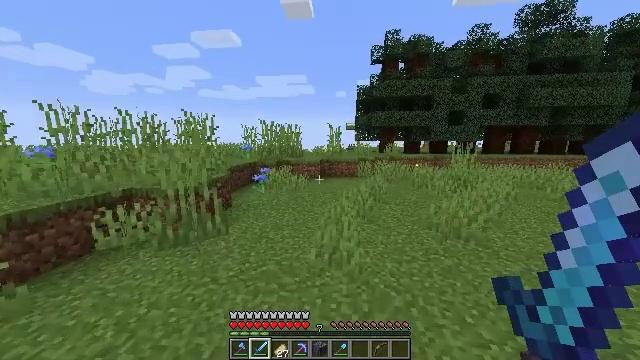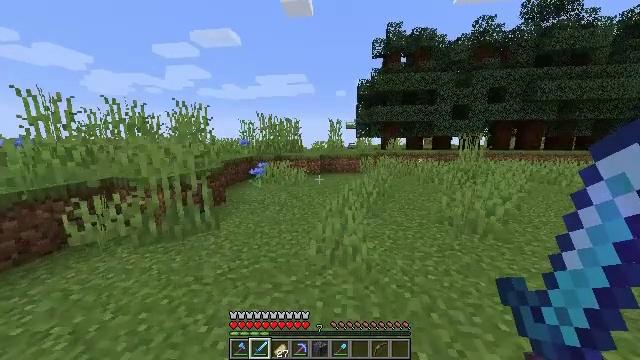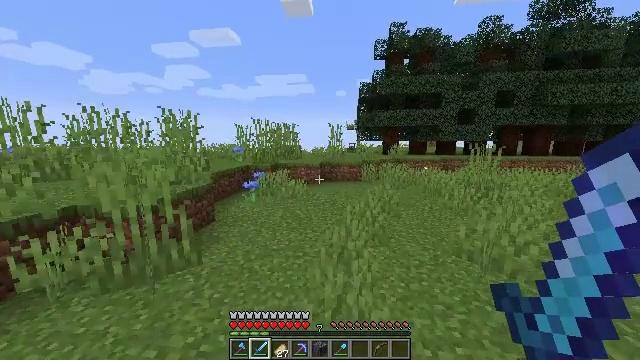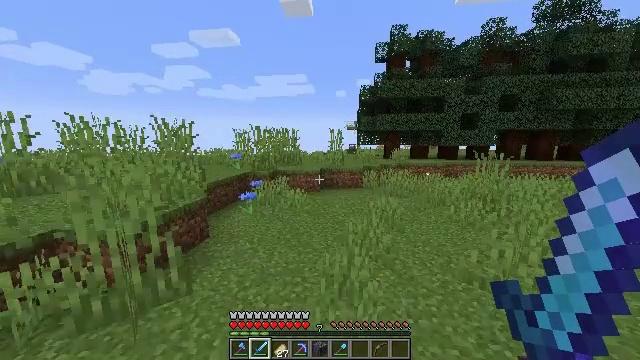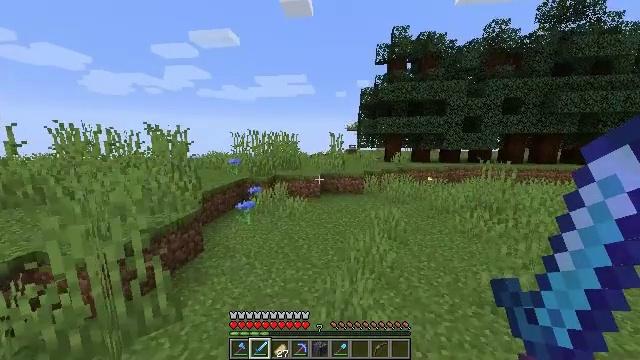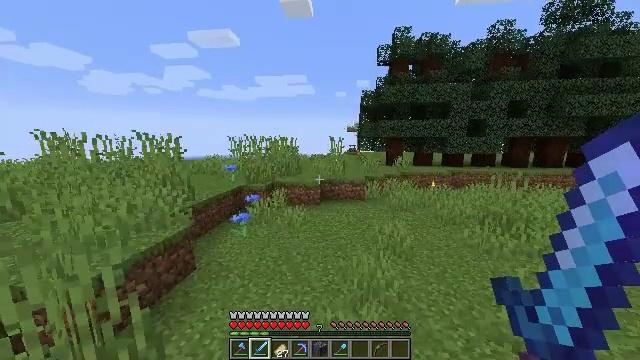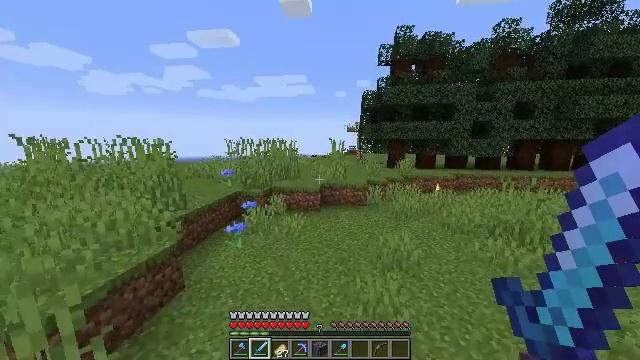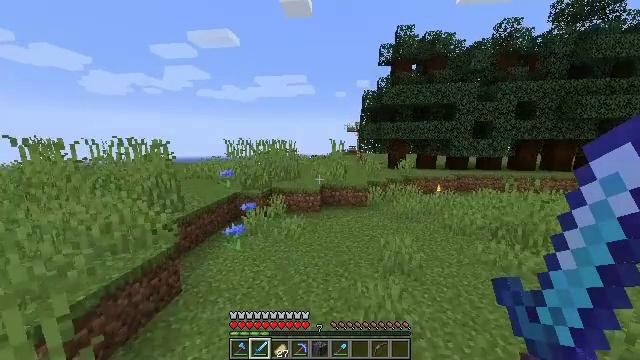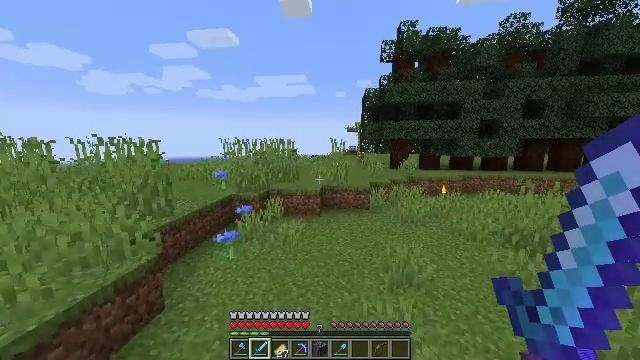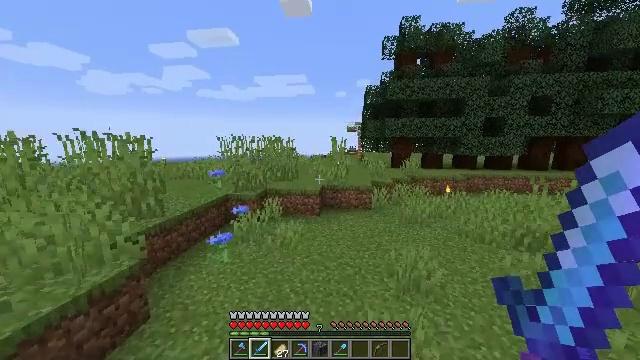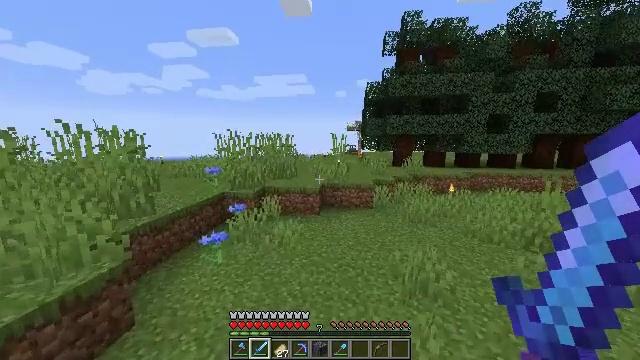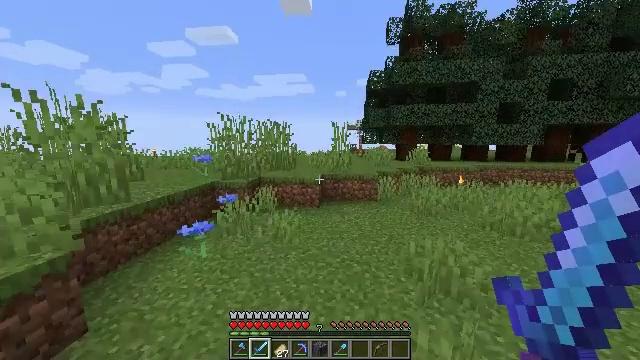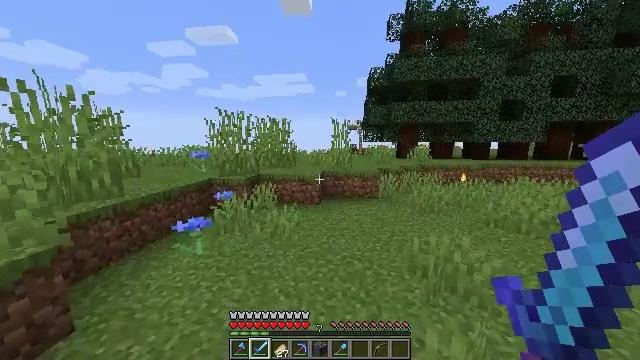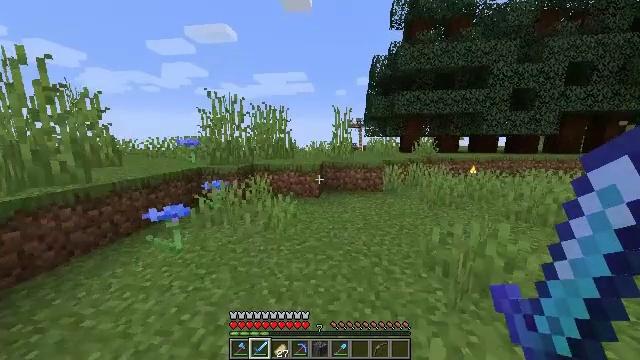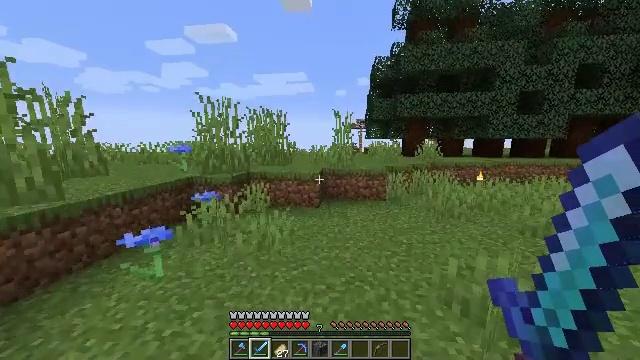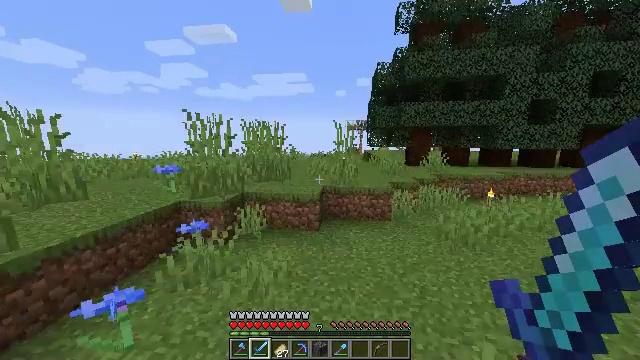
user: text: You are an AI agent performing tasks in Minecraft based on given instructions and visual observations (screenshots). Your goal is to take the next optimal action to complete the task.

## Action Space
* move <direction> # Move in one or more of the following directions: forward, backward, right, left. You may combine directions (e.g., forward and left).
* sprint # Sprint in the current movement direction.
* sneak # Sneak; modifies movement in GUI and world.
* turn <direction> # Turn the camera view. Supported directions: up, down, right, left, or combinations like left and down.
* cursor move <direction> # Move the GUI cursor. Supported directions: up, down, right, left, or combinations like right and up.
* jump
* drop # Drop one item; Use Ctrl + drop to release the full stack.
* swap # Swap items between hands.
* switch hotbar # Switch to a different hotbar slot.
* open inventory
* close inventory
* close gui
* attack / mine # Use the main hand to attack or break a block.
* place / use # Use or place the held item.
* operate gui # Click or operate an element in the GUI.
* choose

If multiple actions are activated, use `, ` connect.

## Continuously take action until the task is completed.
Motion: motion action
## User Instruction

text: Make an iron trapdoor with iron ingots in the table.
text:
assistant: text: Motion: move forward, sprint, jump
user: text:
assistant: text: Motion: move forward, sprint, jump
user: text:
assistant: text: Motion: move forward, sprint, jump
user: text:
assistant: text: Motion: move forward, sprint, jump
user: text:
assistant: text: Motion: move forward, jump
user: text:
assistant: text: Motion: move forward, jump
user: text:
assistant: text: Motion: move forward, jump
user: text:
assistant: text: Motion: move forward, jump
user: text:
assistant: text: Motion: move forward, jump
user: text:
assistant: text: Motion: move forward, jump
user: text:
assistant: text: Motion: move forward, jump
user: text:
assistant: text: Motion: move forward, sprint, jump
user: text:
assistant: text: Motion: move forward, sprint, jump
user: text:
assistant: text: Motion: move forward, sprint, jump
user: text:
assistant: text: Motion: move forward, jump
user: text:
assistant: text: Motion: move forward, jump
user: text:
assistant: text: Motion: move forward, jump
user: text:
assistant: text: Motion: move forward, jump
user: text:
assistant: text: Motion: move forward, jump
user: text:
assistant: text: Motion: move forward, jump
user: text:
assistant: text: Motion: move forward, sprint, jump
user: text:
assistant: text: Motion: move forward, sprint, jump
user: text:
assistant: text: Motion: move forward, sprint, jump
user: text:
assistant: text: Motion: move forward, jump
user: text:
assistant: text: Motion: move forward, jump
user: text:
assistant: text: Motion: move forward, jump
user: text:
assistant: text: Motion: move forward, jump
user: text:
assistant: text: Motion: move forward, jump
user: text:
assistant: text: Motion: move forward, sprint, jump
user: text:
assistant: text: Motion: move forward, sprint, jump